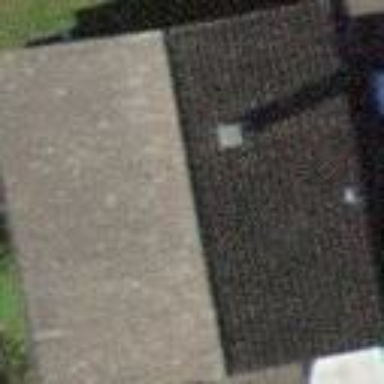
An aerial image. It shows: Building with gabled roof.